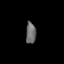
Tissue: lung
Cell type: Endothelial cells
Senescence score: 0.2162
Nuclear area (px): 214
Mean DAPI intensity: 105.617